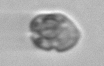
Label: Dinophyceae